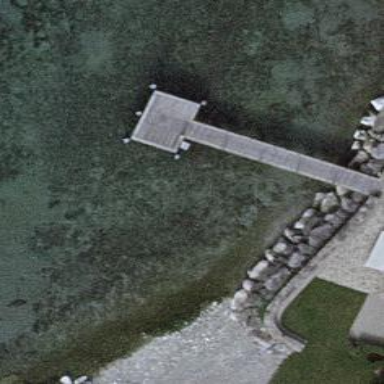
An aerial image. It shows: Man-made pier.